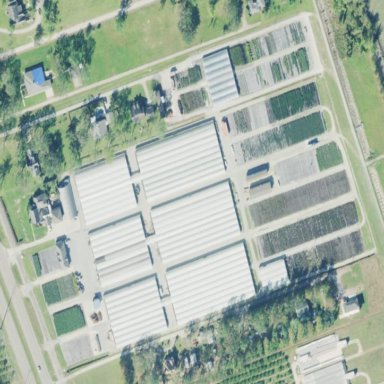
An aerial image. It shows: Plant nursery.